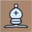
Piece: wB